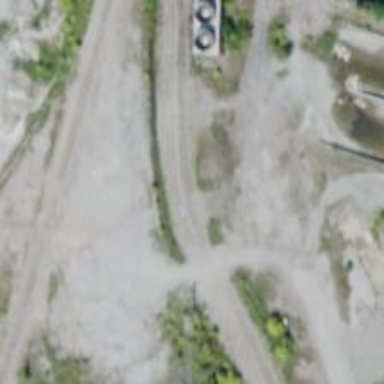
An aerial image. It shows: Disused railway spur line.